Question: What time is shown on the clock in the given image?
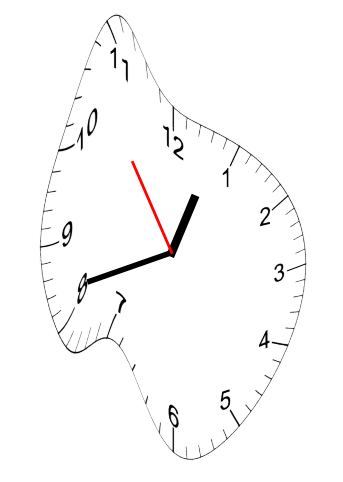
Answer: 12:41:54